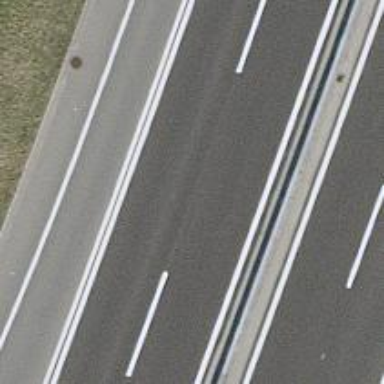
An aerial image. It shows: Motorway.